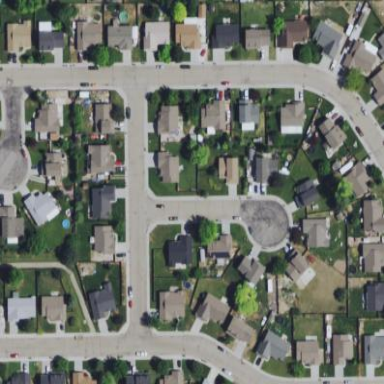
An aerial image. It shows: Sidewalk.